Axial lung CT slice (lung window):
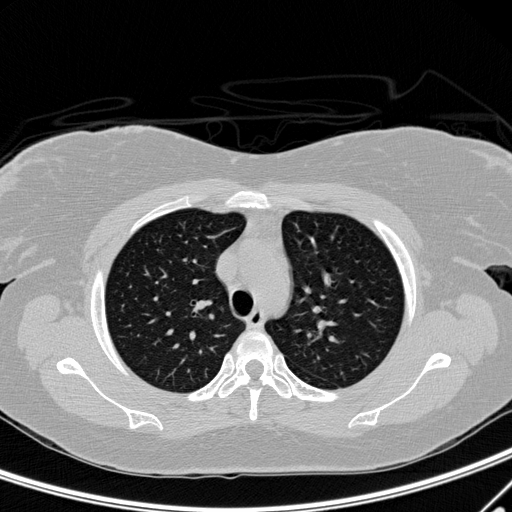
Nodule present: no